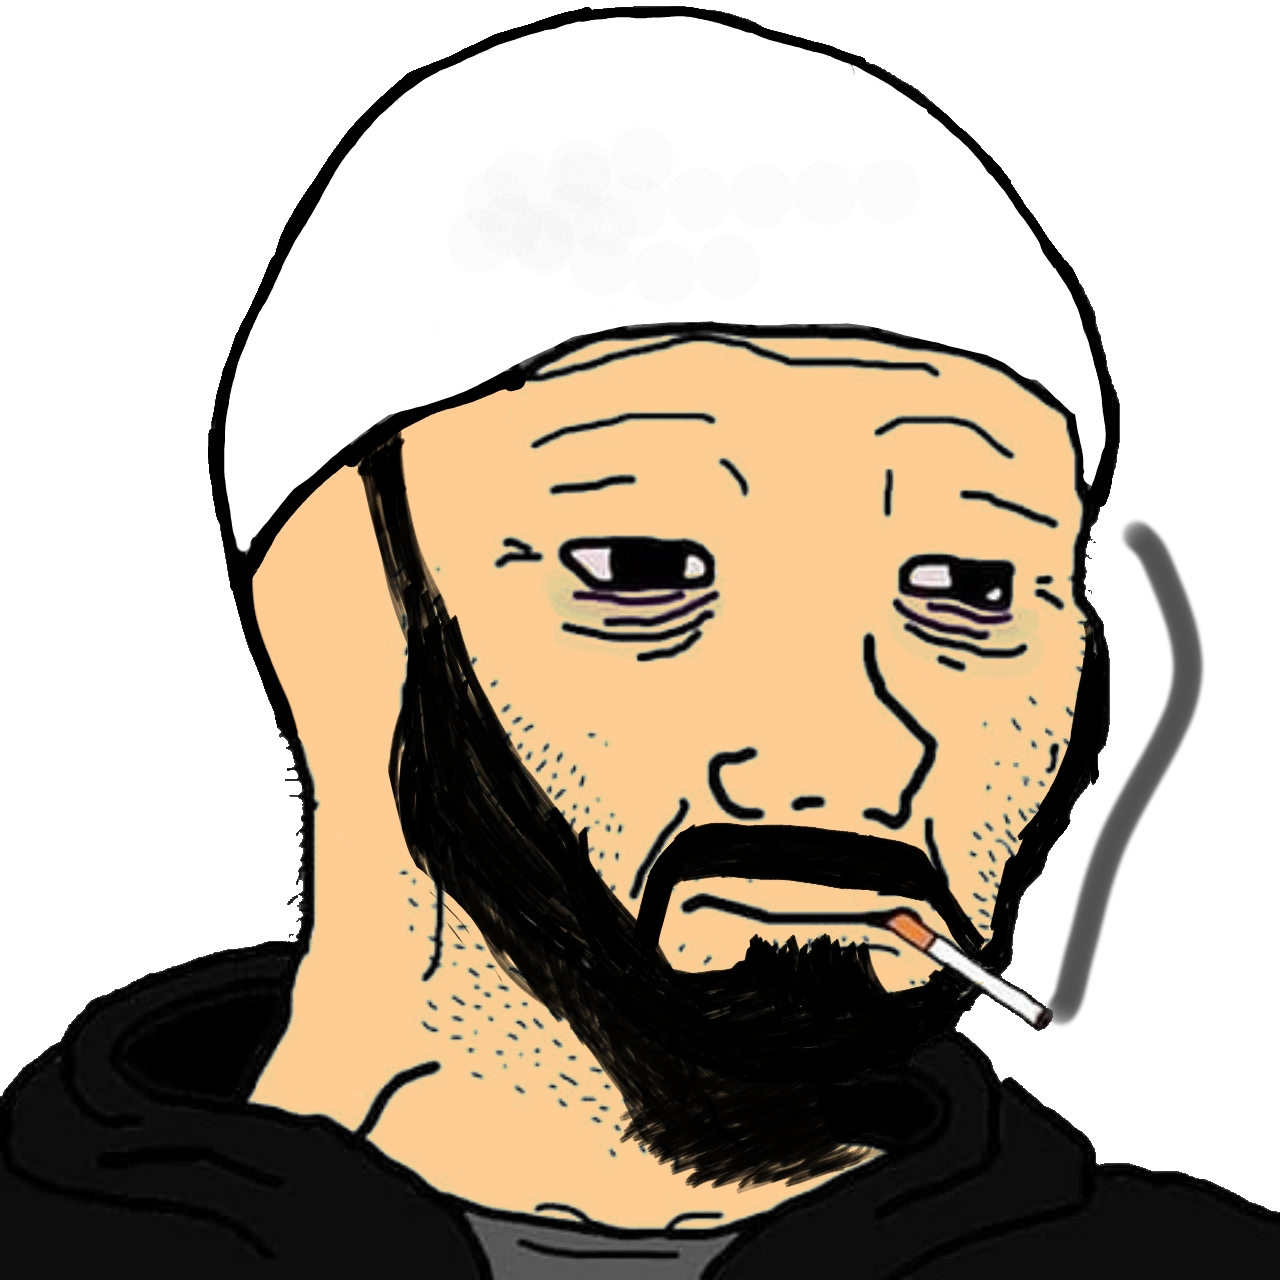
Label: 5_Doomer